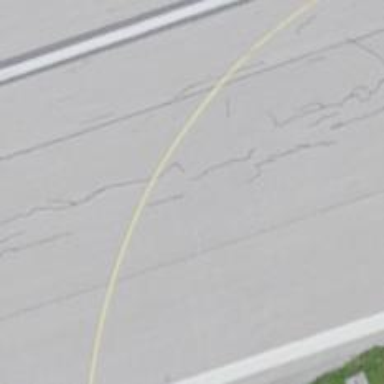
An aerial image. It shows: Image of taxiway at airport.